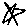
Label: star